Aerial crown-view tile of a tropical tree (Barro Colorado Island, Panama), acquired 20250414:
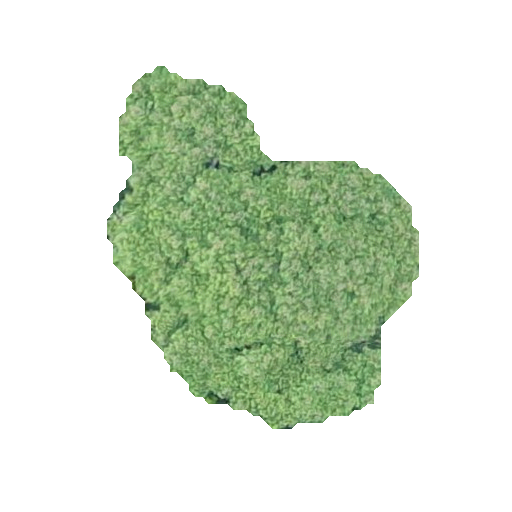
Species: Jacaranda copaia
GBIF accepted scientific name: Jacaranda copaia
Crown area: 108.752 m²